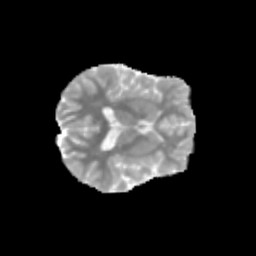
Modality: MD
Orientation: axial
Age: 12
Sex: female
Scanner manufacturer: siemens
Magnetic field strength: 3 T
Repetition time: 3.8 s
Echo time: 0.07 s